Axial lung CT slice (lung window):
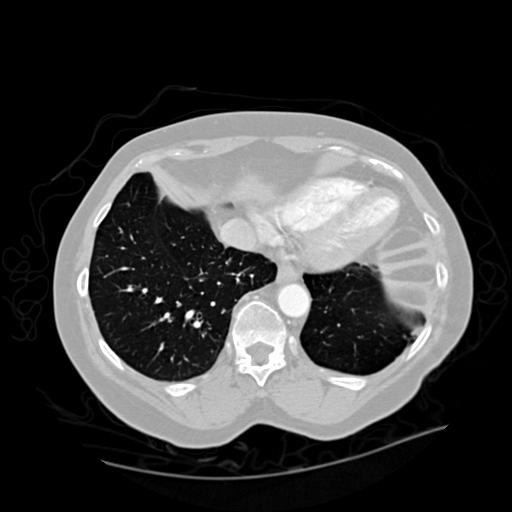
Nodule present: no